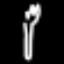
Label: fork